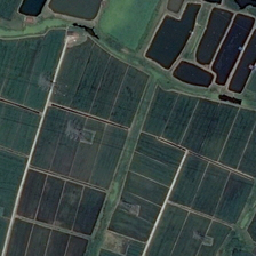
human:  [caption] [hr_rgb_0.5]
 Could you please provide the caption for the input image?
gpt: A square near many rectangular farms.

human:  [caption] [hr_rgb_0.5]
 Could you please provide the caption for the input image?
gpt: many pieces of rectangular agricultural land are close to some almost rectangular ponds.

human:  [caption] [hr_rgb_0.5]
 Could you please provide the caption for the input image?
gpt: Many parts of rectangular farmland are near almost rectangular ponds.

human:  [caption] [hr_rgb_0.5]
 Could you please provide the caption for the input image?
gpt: Many rectangular farmlands are close to some nearly rectangular ponds.

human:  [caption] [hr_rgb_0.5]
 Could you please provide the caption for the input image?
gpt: Many pieces of rectangular land are close to Lagoas Nearly rectangular.